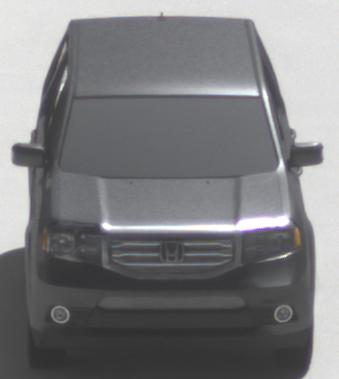
Make: Honda
Model: Pilot
Detailed model: Gen. 2 Facelift
Model produced from: 2012
Model produced until: 2015
Doors: 5
Color: gray
Road condition: dry road
Daytime: midday
Contrast: medium contrast